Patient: sex M, age 57
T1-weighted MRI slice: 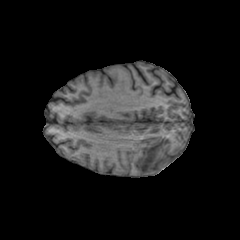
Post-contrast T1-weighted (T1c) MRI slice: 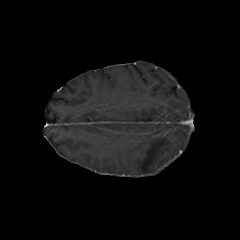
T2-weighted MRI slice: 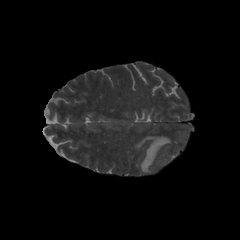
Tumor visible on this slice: yes
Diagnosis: Glioblastoma, IDH-wildtype
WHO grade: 4